Field crop: maize
Growth stage: 2
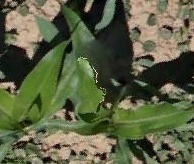
Species: maize